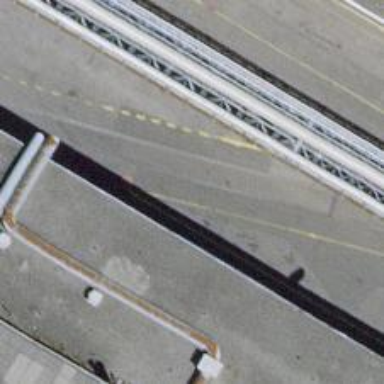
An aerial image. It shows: Railway yard with one track in service.